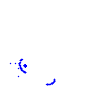
Particle: kaon